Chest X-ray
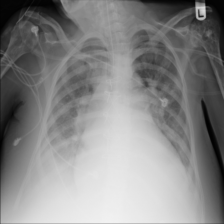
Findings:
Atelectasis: negative
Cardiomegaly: positive
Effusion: positive
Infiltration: negative
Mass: negative
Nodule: negative
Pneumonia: negative
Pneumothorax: negative
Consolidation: negative
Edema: negative
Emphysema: negative
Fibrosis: negative
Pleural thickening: negative
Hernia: negative